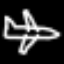
Label: airplane